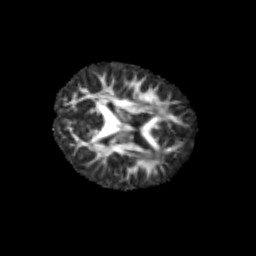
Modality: FA
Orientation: axial
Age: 6
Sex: male
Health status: healthy